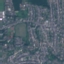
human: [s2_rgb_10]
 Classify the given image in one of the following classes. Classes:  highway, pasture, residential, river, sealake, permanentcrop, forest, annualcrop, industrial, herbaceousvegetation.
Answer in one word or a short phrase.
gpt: Residential